Interaction volume radius: 10 \u00c5
Interaction volume height: 10 \u00c5
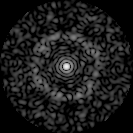
Disorder parameter: 0.8323